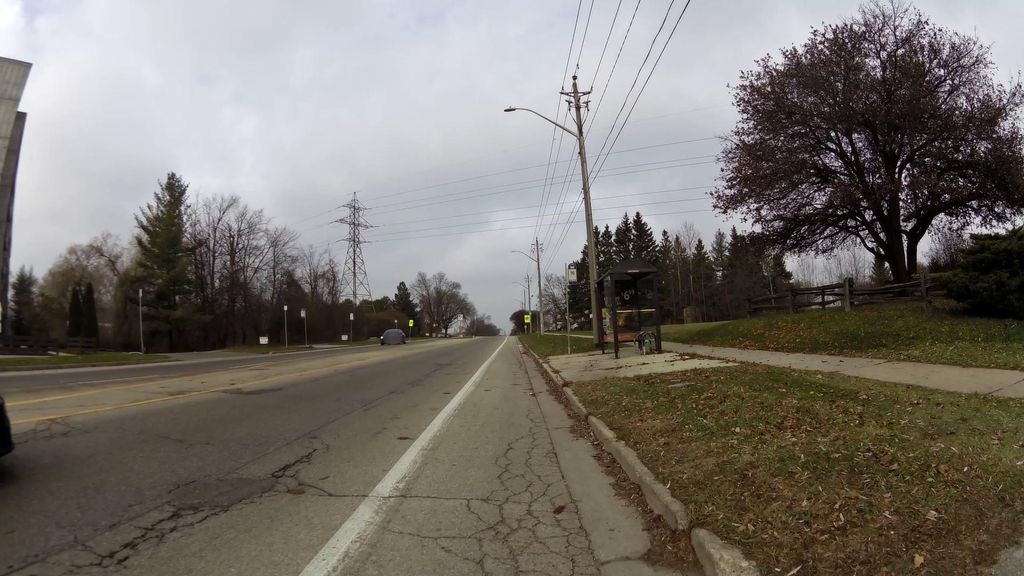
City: kitchener-waterloo